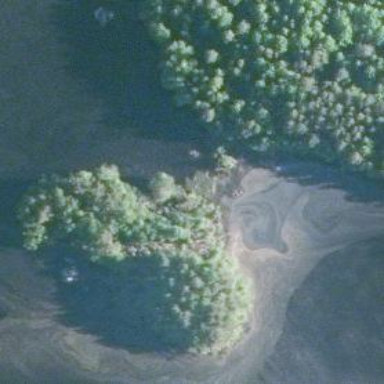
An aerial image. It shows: Islet covered with woodland.